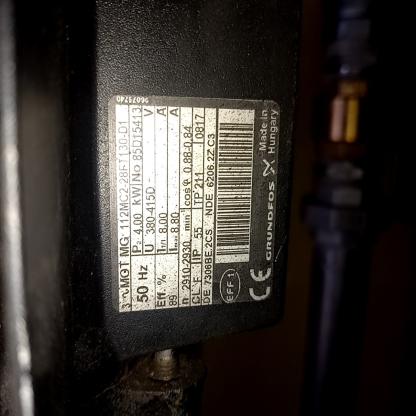
Klasa: tabliczka-znamionowa